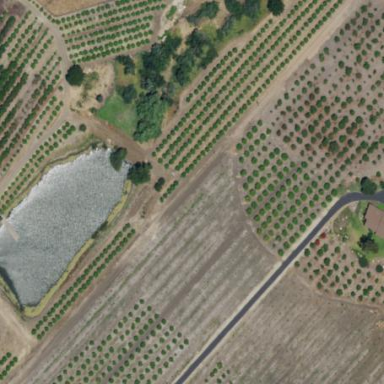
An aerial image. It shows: Orchard.